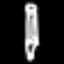
Label: pencil